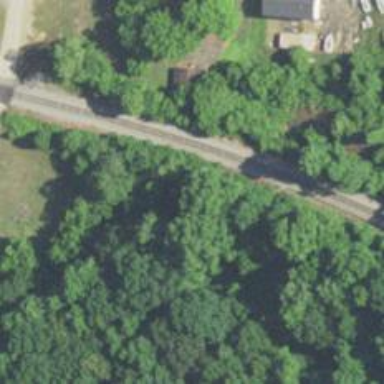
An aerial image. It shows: Railway track.